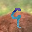
Label: 9